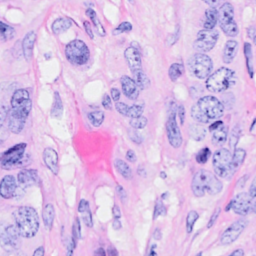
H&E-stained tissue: Breast